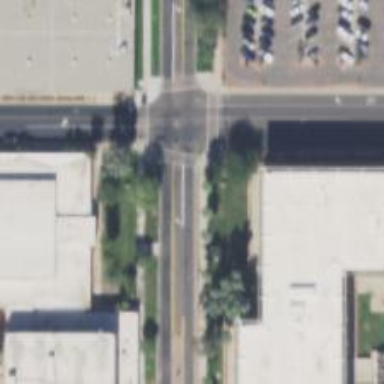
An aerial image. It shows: Solid stop line on the road marking.